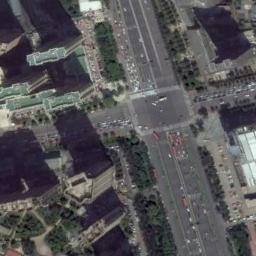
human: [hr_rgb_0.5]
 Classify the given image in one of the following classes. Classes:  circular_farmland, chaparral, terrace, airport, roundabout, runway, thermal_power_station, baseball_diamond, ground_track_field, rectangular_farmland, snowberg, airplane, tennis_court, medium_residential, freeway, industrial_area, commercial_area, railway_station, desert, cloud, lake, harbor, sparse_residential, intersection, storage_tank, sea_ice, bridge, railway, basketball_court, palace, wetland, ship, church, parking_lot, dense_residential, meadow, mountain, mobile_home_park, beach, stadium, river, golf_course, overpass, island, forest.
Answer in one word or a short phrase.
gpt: intersection